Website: crate-barrel
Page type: billing-address
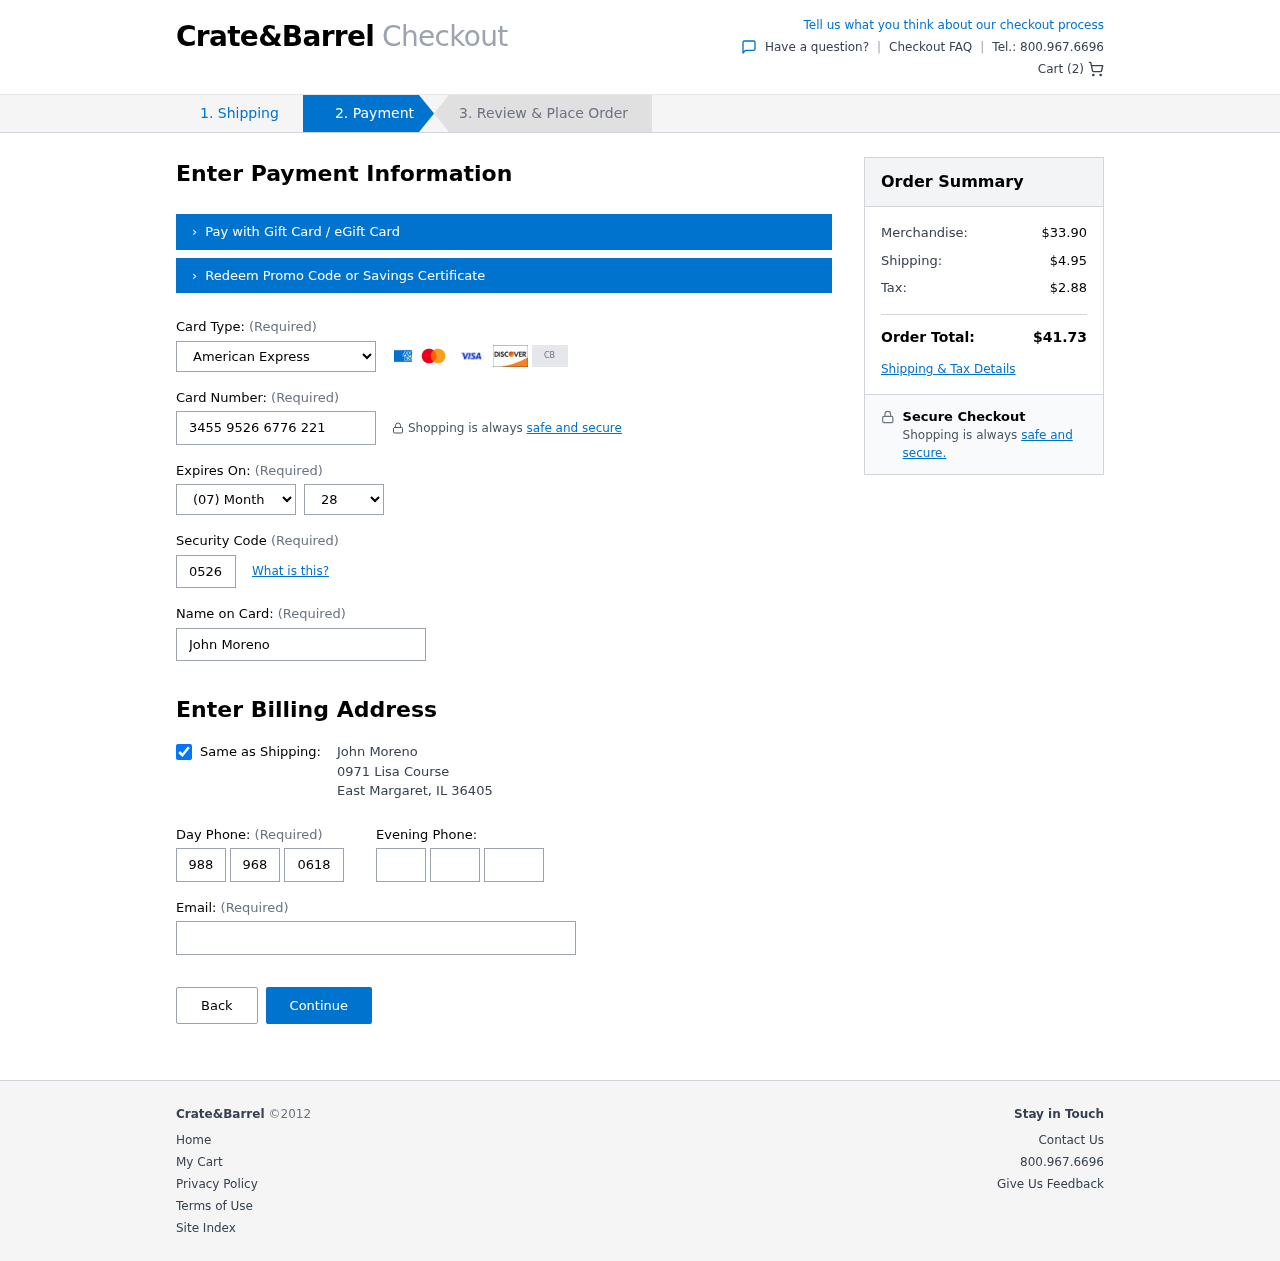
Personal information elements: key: PII_CARD_CVV
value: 0526
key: PII_CARD_EXPIRY_MONTH
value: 07
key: PII_CARD_EXPIRY_YEAR
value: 28
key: PII_CARD_NUMBER
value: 3455 9526 6776 221
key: PII_CARD_TYPE
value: American Express
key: PII_CITY
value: East Margaret
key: PII_EMAIL
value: john_moreno@yahoo.com
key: PII_FULLNAME
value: John Moreno
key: PII_PHONE_AREA
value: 988
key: PII_PHONE_PREFIX
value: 968
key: PII_PHONE_SUFFIX
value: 0618
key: PII_POSTCODE
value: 36405
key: PII_STATE_ABBR
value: IL
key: PII_STREET
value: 0971 Lisa Course
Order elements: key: ORDER_NUM_ITEMS
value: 2
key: ORDER_SUBTOTAL
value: $33.90
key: ORDER_SHIPPING_COST
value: $4.95
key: ORDER_TAX
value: $2.88
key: ORDER_TOTAL
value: $41.73